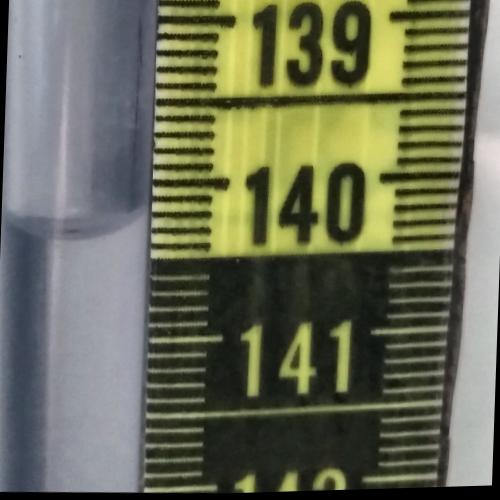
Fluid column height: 140.3 cm